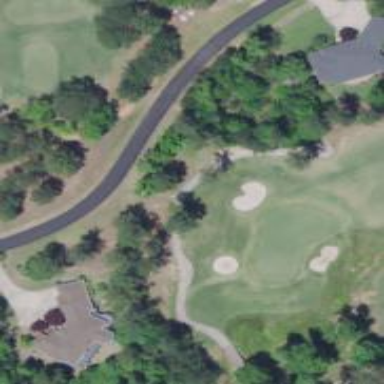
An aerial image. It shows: Path for both roads and golfers.